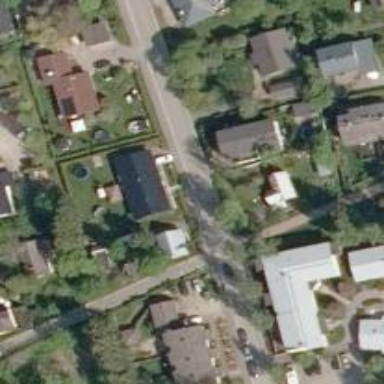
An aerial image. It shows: Cycleway.